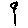
Label: flower